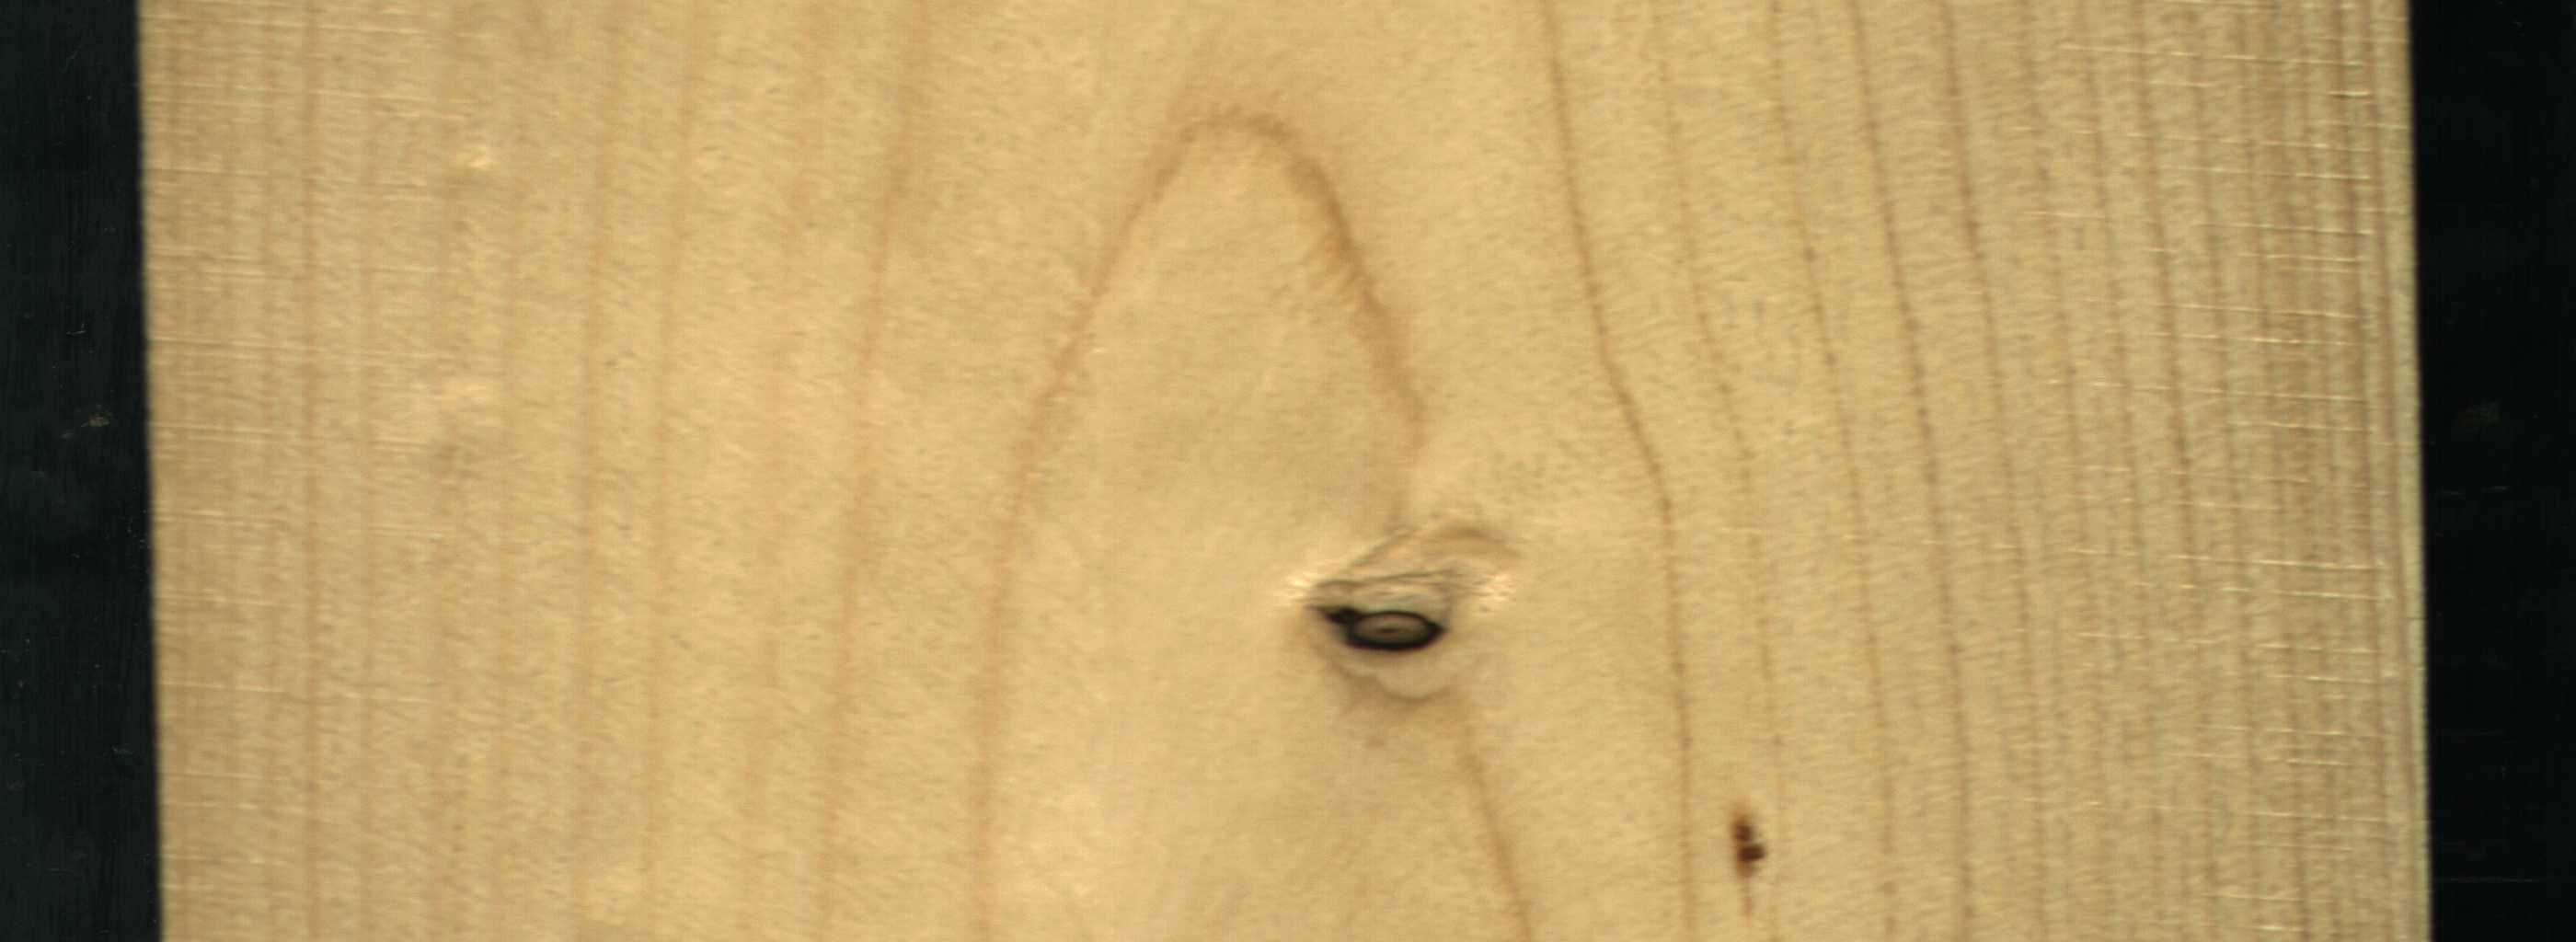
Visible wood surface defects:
resin
Dead_Knot